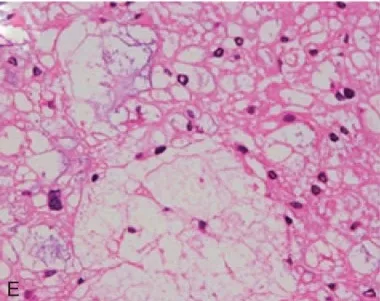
(E) The nuclei of the tumor cells show minimal atypia, with focal and mild pleomorphism (hematoxylin and eosin staining).
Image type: pathology (h&e)